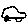
Label: car